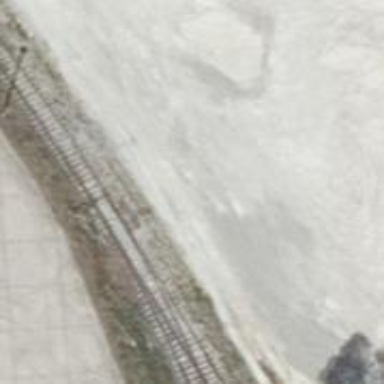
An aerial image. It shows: Railway switch.